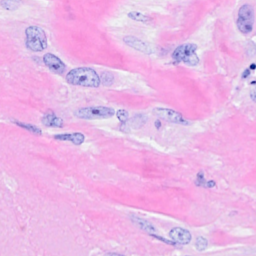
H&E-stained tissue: Breast